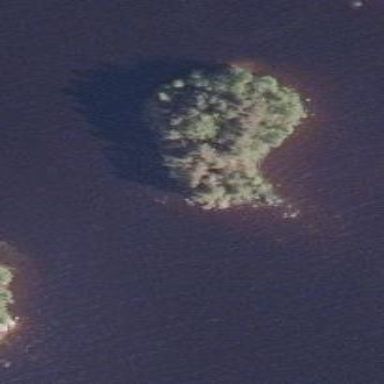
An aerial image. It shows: Islet surrounded by woodland.